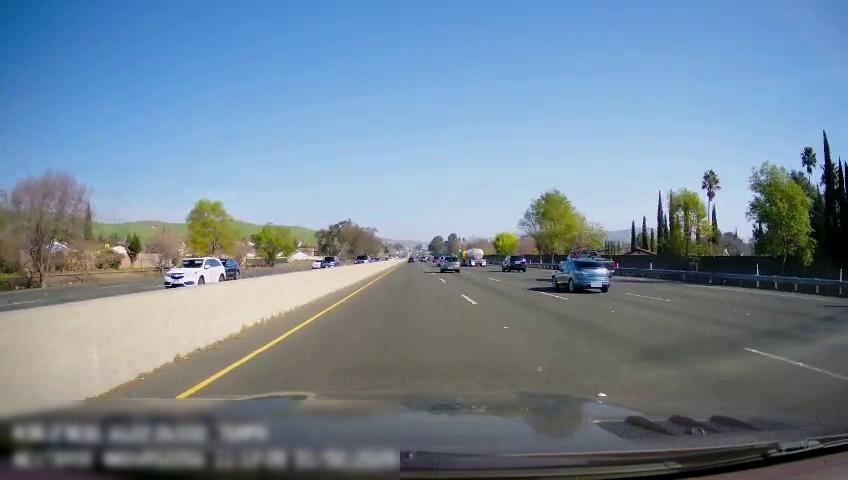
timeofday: Day
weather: Sunny
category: Drivable Space
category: Drivable Space
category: Vehicles | Car
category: Vehicles | Car
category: Vehicles | Car
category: Vehicles | SUV
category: Vehicles | Car
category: Vehicles | SUV
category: Vehicles | Truck
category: Vehicles | SUV
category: Vehicles | Other LV
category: Vehicles | Car
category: Lanes | Alternate Lane
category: Lanes | Current Lane
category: Lanes | Current Lane
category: Lanes | Alternate Lane
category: Lanes | Opposite Lane